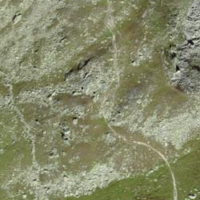
EUNIS habitat code: 31
Species observed at this site:
Marmota marmota
Corvus corax